Question: i have a button that suppose to update data into the database.
'''
private void button4_Click(object sender, EventArgs e)
{
//need update code//
SqlConnection conn = new SqlConnection();
conn.ConnectionString = "Data Source=PEWPEWDIEPIE\SQLEXPRESS;Initial Catalog=master;Integrated Security=True";
conn.Open();
SqlDataAdapter daCount = new SqlDataAdapter("select iCount from ComDet where cName = @cName", conn);
daCount.SelectCommand.Parameters.Add("@cName", SqlDbType.VarChar).Value = ListU.SelectedValue;
DataTable dtC = new DataTable();
daCount.Fill(dtC);
DataRow firstRow = dtC.Rows[0];
string x = firstRow["iCount"].ToString();
int y = Int32.Parse(x);
int z = y + 1;
//SqlCeCommand cmdC = conn.CreateCommand();
SqlCommand cmdC = conn.CreateCommand();
cmdC.CommandText = "Update ComDet set iCount = '" + z + "', ViewTime = '" + lblTime.Text + "', LastView = '" + txtUser2.Text + "' Where cName = '" + ListU.SelectedValue.ToString() + "'";
conn.Close();
}
'''
but i get this error..

can someone help?
update =
i've changed my code to
'''
cmdC.CommandText = "Update ComDet set iCount = " + z + ", ViewTime = '" + lblTime.Text + "', LastView = '" + txtUser2.Text + "' Where cName = '" + ListU.SelectedValue.ToString() + "'";
'''
but the problem now is that , there's no update.
the iCount in the database is an INT , value is 0.
There is also no update for the viewtime and lastview.
where did i go wrong now?
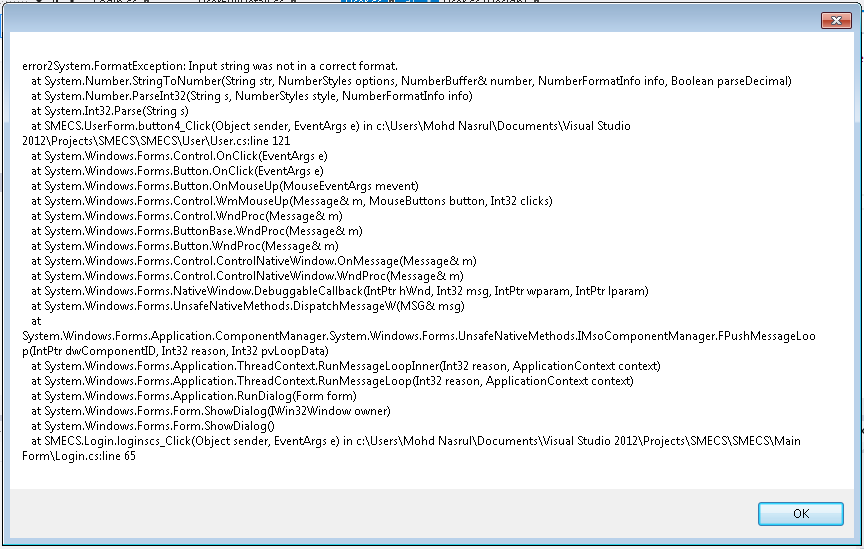
Answer: change this:
'''
cmdC.CommandText = "Update ComDet set iCount = '" + z + "', ViewTime = '" + lblTime.Text + "', LastView = '" + txtUser2.Text + "' Where cName = '" + ListU.SelectedValue.ToString() + "'";
'''
to
'''
cmdC.CommandText = "Update ComDet set iCount = " + z + ", ViewTime = '" + lblTime.Text + "', LastView = '" + txtUser2.Text + "' Where cName = '" + ListU.SelectedValue.ToString() + "'";
'''
you dont need the "'" apostrophe around it becuase its a number. That would definitely get you 'string not in correct format' error